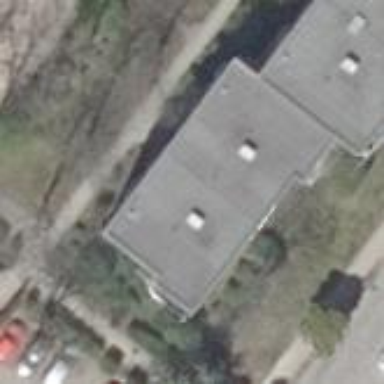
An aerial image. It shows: Flat-roofed apartment building.